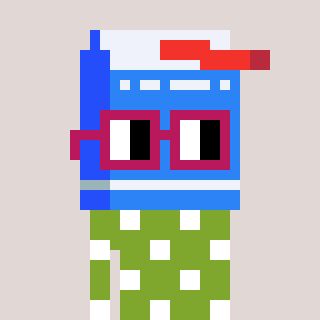
a pixel art character with square dark red glasses, a milk-shaped head and a slimegreen-colored body on a warm background